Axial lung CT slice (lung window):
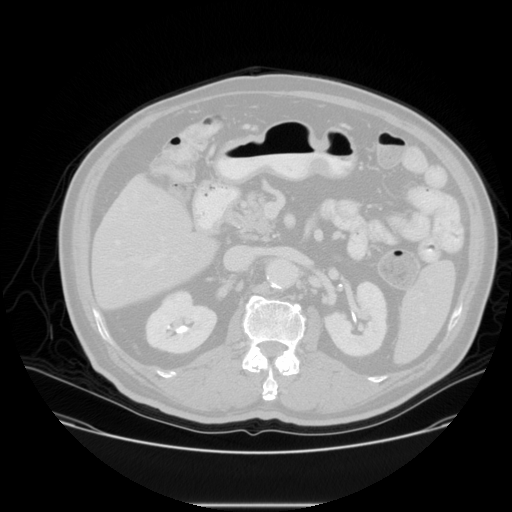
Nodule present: no